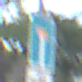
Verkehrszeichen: Sackgasse
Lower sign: HinweisGeaenderteVorfahrtVerkehrsfuehrungVerkehrsregelung3
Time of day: MorningAfternoon
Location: Outdoor (Suburban)
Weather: PartlyCloudy
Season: NotSpecified
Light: Natural